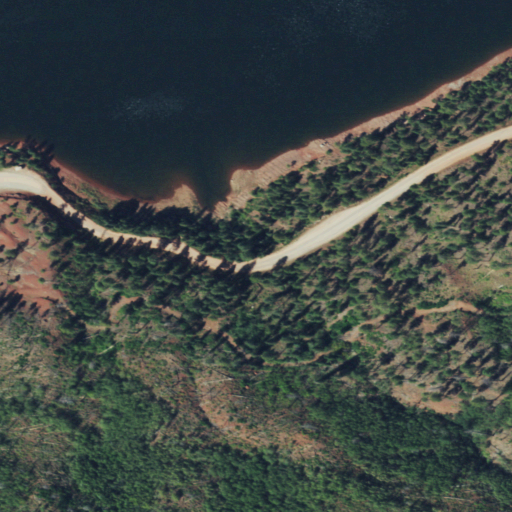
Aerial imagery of valley in Colorado named Patton Canyon containing shrub, open water, evergreen forest, grassland, open development, low intensity development, and medium intensity development